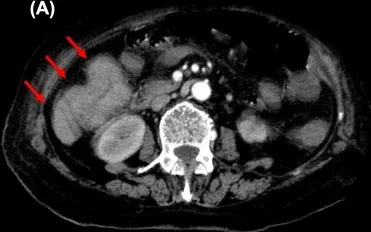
Enhanced CT scan demonstrates a transverse colon tumor.
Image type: radiology (ct)